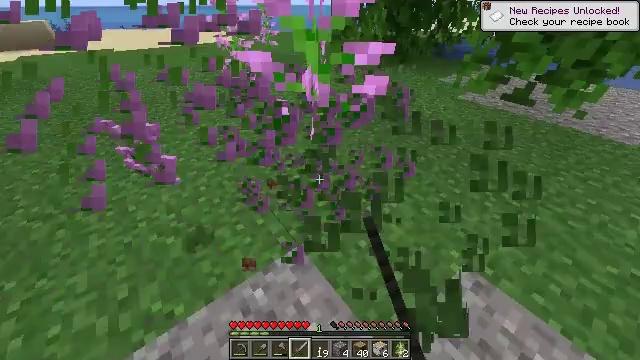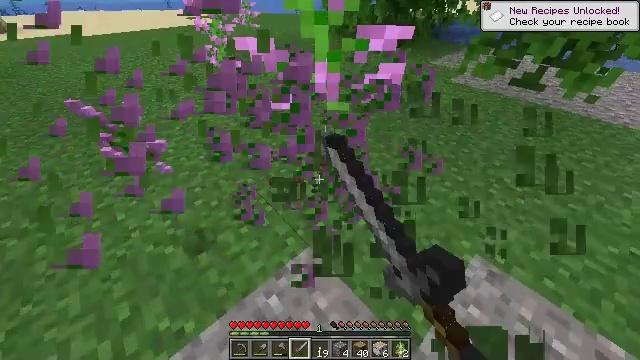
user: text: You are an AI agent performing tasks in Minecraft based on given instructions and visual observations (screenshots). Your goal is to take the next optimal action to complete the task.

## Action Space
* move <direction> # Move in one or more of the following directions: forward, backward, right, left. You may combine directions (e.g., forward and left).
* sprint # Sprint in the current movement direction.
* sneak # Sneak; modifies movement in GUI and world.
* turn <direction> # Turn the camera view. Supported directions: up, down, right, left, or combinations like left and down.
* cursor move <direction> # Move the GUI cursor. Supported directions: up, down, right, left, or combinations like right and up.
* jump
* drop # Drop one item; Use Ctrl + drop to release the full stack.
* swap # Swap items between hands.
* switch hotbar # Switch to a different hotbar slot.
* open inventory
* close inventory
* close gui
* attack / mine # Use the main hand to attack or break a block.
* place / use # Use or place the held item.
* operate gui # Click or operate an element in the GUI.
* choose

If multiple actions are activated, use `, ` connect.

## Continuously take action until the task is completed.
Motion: motion action
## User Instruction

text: Gather lilac from the ground.
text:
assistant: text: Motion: turn right and down, attack / mine
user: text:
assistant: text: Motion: attack / mine